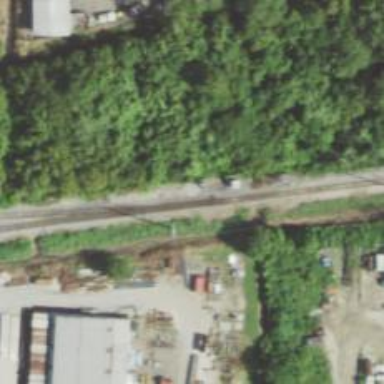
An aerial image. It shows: Junction on the railway.